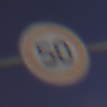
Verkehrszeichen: Geschwindigkeit50
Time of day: Night
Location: Outdoor (Urban)
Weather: PartlyCloudy
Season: NotSpecified
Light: Natural